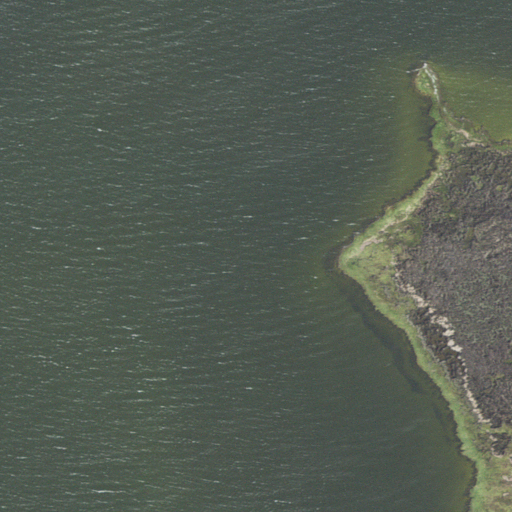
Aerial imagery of cape in North Carolina named Point of Narrows containing open water and herbaceous wetlands